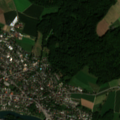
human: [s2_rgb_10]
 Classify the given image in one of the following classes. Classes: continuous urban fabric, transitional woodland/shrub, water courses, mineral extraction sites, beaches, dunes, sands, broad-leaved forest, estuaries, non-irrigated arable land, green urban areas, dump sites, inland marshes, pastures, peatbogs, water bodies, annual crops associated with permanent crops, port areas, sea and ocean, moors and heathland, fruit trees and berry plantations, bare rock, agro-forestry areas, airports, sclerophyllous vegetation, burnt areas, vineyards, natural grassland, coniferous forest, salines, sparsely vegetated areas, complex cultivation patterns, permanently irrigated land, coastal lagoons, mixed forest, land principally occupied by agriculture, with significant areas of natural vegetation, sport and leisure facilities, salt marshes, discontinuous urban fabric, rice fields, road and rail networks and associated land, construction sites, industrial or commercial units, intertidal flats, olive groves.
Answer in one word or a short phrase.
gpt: discontinuous urban fabric, non-irrigated arable land, broad-leaved forest